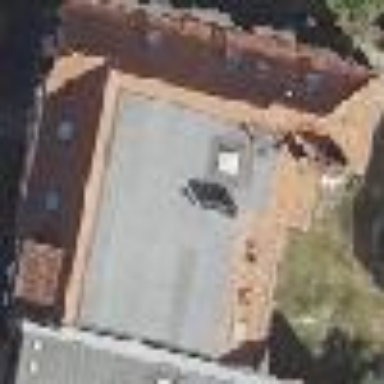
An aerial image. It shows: Residential building with quadruple saltbox roof shape.